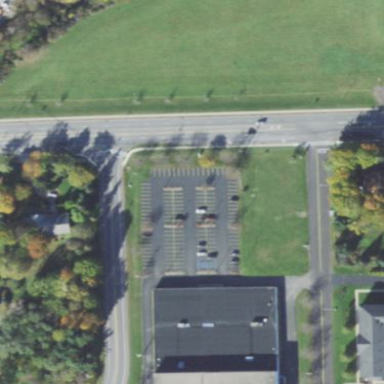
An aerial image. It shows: Parking area with asphalt surface.